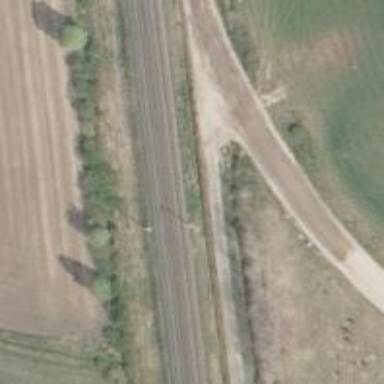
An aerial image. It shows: Track with grade 3 type.